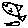
Label: fish